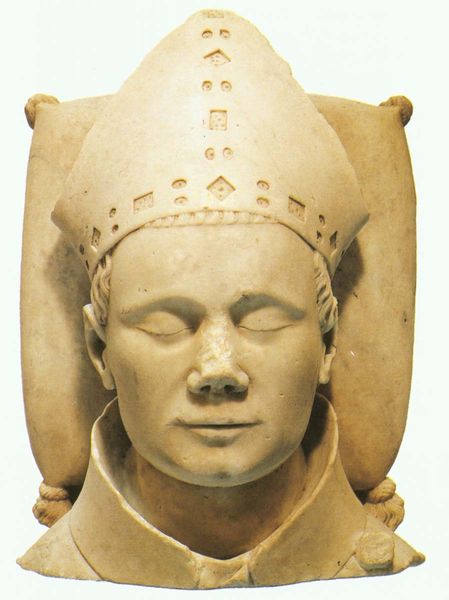
Titel: Kopf, vermutlich vom Gisant des Robert de Jumièges
Institution: Jumièges, Steinsammlung
Schlagwörter: kopf, mann, schlaf, weiß, braun, brust, haar, marmor, mund, nase, beige, jung, augen, gesicht, kragen, stein, tod, tot, hals, portrait, porträt, auge, figur, haare, mantel, kinn, lippen, ohren, skulptur, liegen, bischof, kissen, papst, grübchen, büste, plastik, liegend, geschlossen, foto, frieden, fragment, grab, leichnam, totenbett, kirchenraum, edelstein, mitra, tiara, zipfel, quast, grabmal, totenmaske, grablege, portarit, bischhof, kopfbüste, past, büßte, edelsteinbesatz, kissenzipfel, steinbesatz